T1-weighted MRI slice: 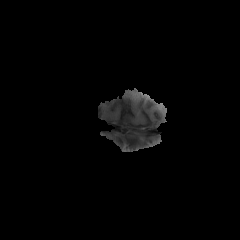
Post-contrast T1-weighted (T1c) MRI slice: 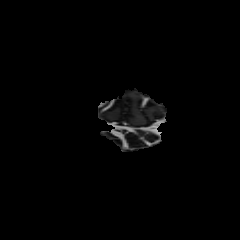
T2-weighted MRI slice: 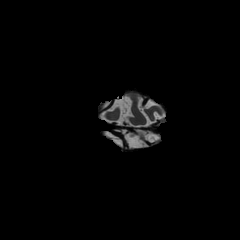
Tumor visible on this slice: no